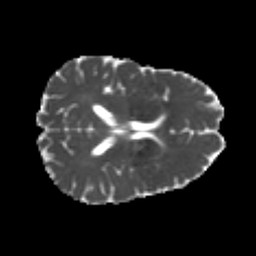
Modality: MD
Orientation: axial
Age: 24
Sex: male
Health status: healthy
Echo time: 0.074 s